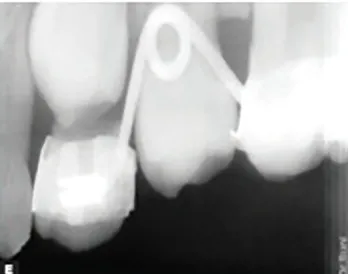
Erupting 25.
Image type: radiology (x_ray)